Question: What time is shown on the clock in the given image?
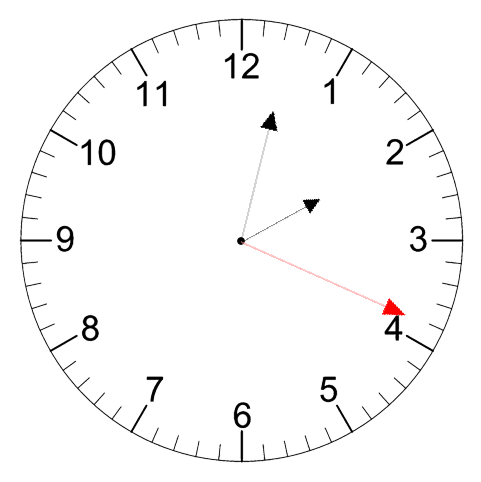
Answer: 02:02:19